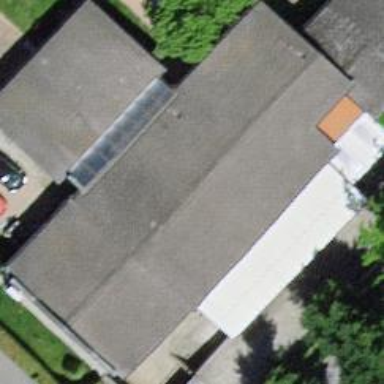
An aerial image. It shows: Warehouse building.